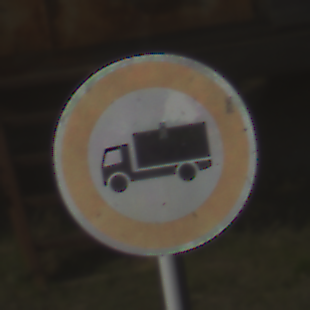
Verkehrszeichen: VerbotFuerKraftfahrzeugeUeberDreiKommaFuenfTonnen
Umgebung: Outdoor, Suburban
Tageszeit: MorningAfternoon
Wetter: Clear
Licht: Natural
Jahreszeit: NotSpecified
Kontrast: HighContrast